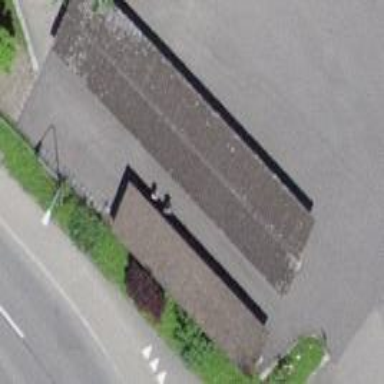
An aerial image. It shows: View of roof of building.